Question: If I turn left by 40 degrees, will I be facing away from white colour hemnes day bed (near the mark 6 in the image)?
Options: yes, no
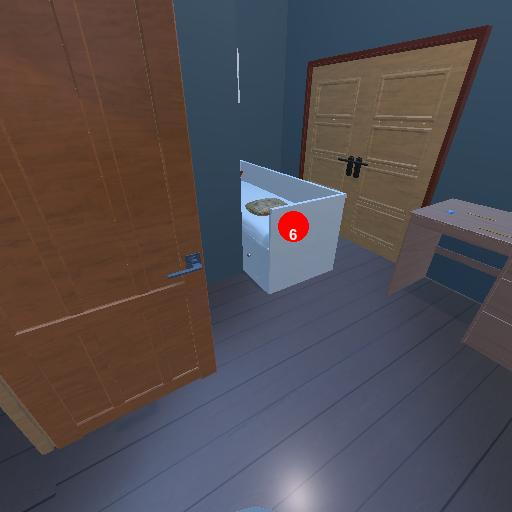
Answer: yes